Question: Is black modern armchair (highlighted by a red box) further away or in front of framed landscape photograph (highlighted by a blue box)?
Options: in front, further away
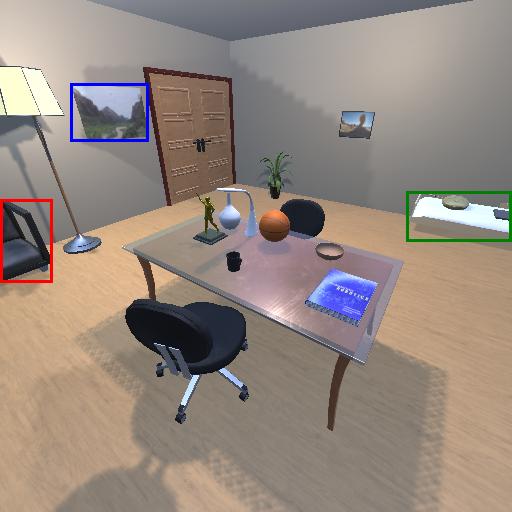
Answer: in front